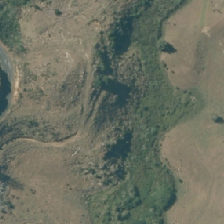
Land cover: low_producing_grassland